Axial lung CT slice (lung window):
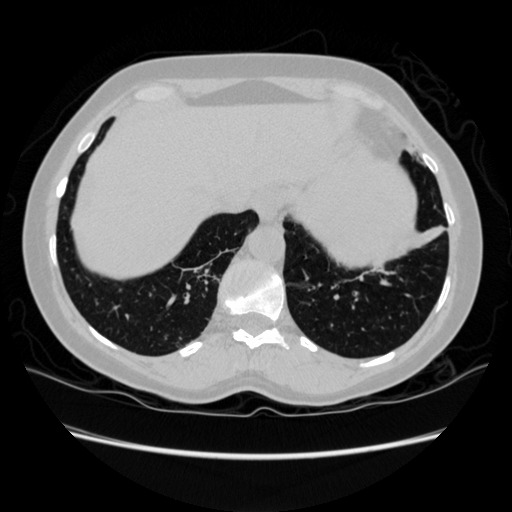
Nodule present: no